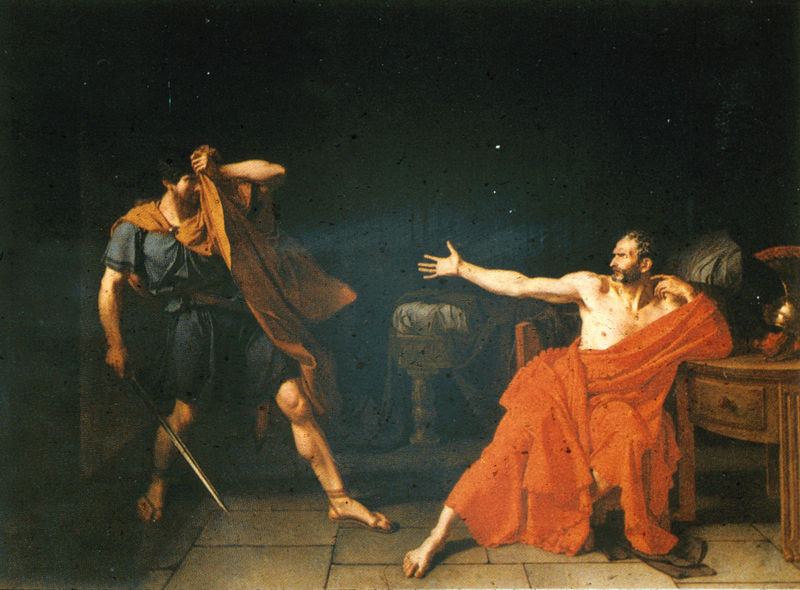
Titel: Marius in Minturnae
Künstler: Jean-Germain Drouais
Standort: Paris
Institution: Musée du Louvre
Schlagwörter: blau, dunkel, feder, fuß, gemälde, hand, haut, kampf, mann, nackt, schatten, umhang, gelb, menschen, ocker, sitzen, brust, ellbogen, fenster, finger, geste, hell, hintergrund, holz, licht, männer, ohr, orange, profil, raum, schwarz, stuhl, stützen, szene, tisch, vordergrund, zimmer, gürtel, rot, tuch, karo, rock, alt, bart, blond, bärte, jung, wand, arm, arme, bärtig, falten, federn, geschichte, gesicht, historie, knoten, mord, stehen, stein, tod, bild, bildnis, gesten, innenraum, vorhang, öl, boden, gewand, gold, haare, interieur, mantel, stoff, stoffe, tücher, gewänder, klassizismus, vater, locken, ohren, schulter, beine, bewegt, schreibtisch, zwei, haltung, schwer, füsse, historienbild, muskeln, dunkelrot, bett, schublade, glänzen, metall, kammer, lichteinfall, sandalen, faltenwurf, brustwarze, gemach, knie, zeigen, aufstützen, oberkörper, fussboden, barfuss, antike, bedeckt, linear, fliesen, schwert, streit, soldat, waffe, verbergen, degen, helm, schlaglicht, fliese, kacheln, kämpfen, pult, rom, verzweiflung, verdecken, ausgestreckt, antik, toga, dolch, platten, rotes tuch, bode, david, tunika, biblisch, schwur, sohn, ingres, römisch, klassisch, verzweifelt, historisch, delacroix, caesar, louis, schert, brutus, austrecken, samndalen, deckung, dunkelk, 1780, bett#, atuhl, et tu, bioldnis, willkomen